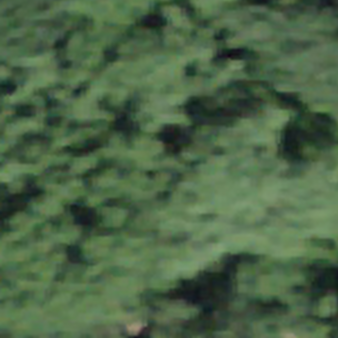
Label: other